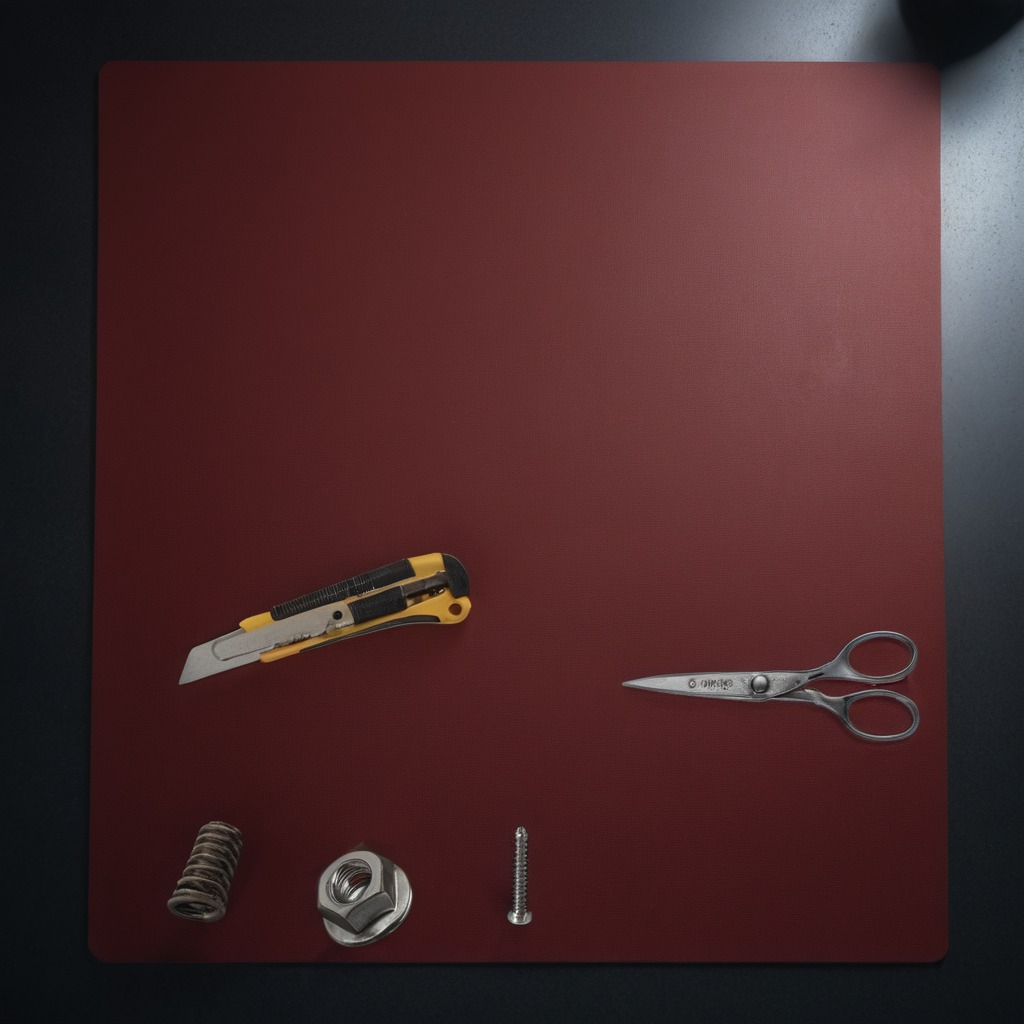
A utility knife, a metal machine screw, a coiled metal spring, a pair of scissors, and a metal nut are lying on the clean granite tabletop inside a workshop at night dim ambient light soft shadows worn but beneath the mat.